Field crop: maize
Growth stage: 1
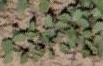
Species: convolvulus